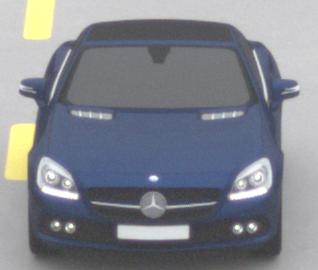
Make: Mercedes-Benz
Model: SLK 200
Detailed model: SLK-Class (172)
Model produced from: 2011/03
Model produced until: 2015/04
Doors: 2
Color: blue
Road condition: dry road
Daytime: midday
Contrast: low contrast